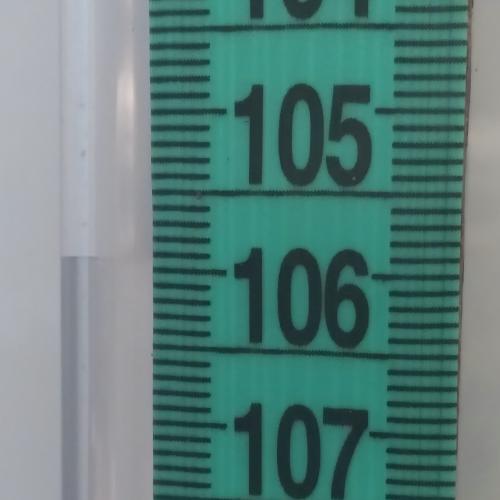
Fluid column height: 105.9 cm